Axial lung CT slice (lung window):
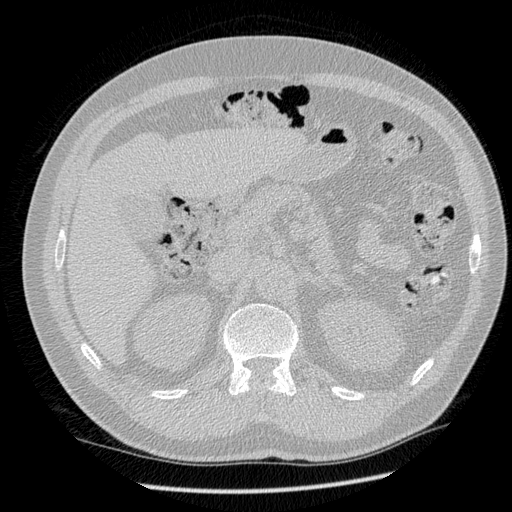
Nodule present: no